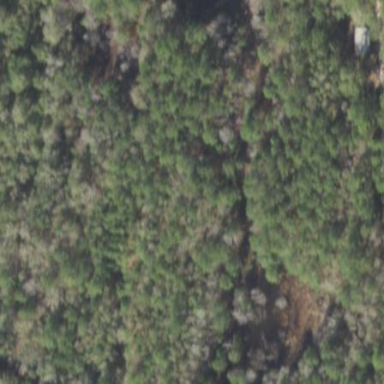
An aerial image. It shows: Mixed leaf woodland.